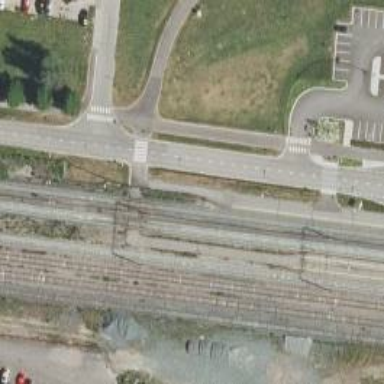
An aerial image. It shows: Level crossing along the railway with gate barrier.